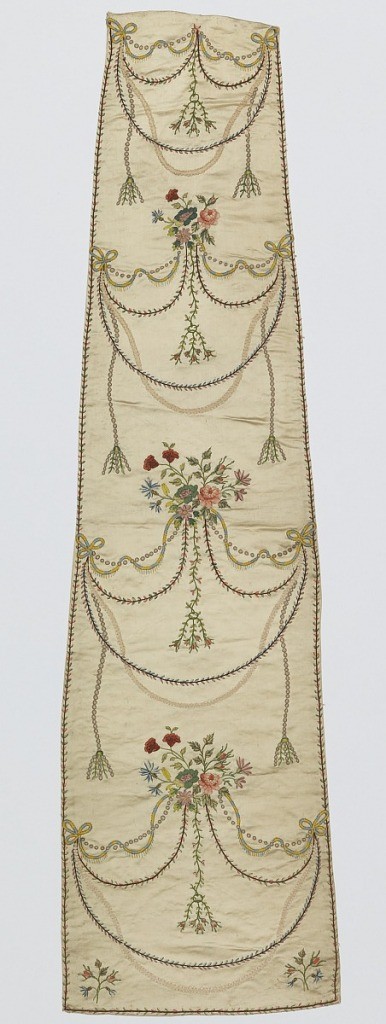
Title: Panel
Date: late 18th century
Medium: silk on silk, metallic thread Technique: embroidered on satin weave
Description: Long, narrow shaped panel of white satin decorated with ribbon embroidery and silk thread. Designs of delicate festoons of flowers and ribbons extend almost entirely across the panel, primarily in narrow ribbons instead of silk thread. Some festoons of dots outlined in metallic thread.